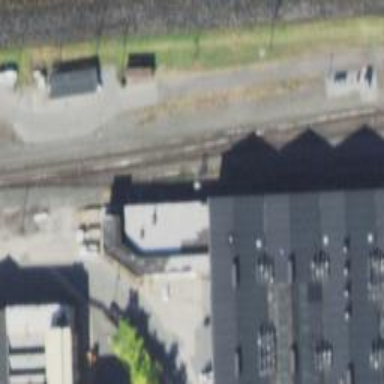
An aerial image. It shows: Railway siding with rails.